Question: When I'm trying to add data in database and fetch it in data-grid, all the Sindhi characters turn in "???????????" as shown in figure. i think its because of coding i.e Unicode, ASCII etc, i don't know what coding is compatible for Sindhi and how to use it. Kindly refer me material to understand and to solve this problem as I'm am newbie in C#.
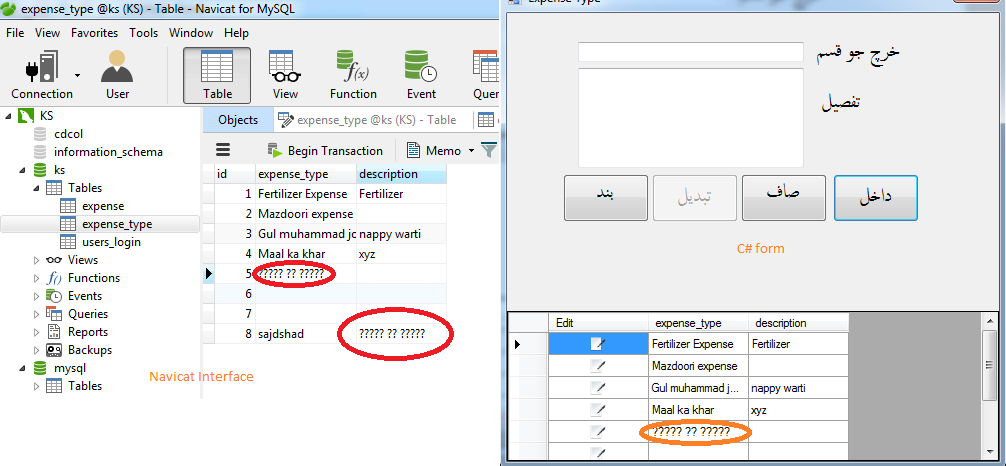
Answer: You need to change the characterset to utf8, for instructions on how to do that reffer to the answer to this question.
<URL>